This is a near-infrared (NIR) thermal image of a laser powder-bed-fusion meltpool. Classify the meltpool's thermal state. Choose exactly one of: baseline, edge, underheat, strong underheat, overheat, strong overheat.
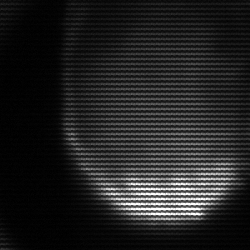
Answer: edge